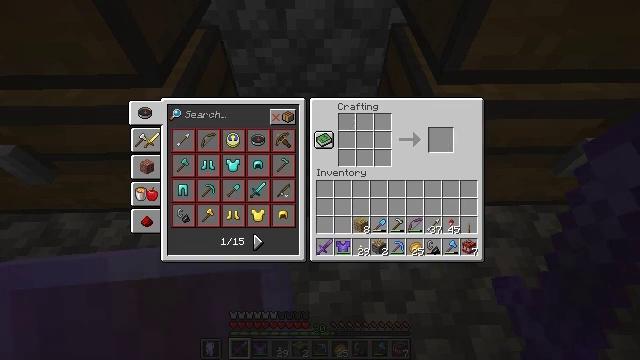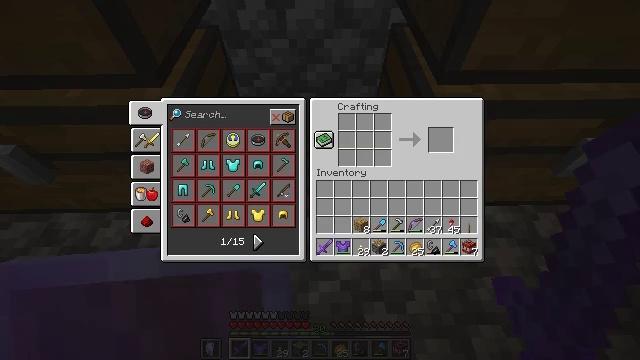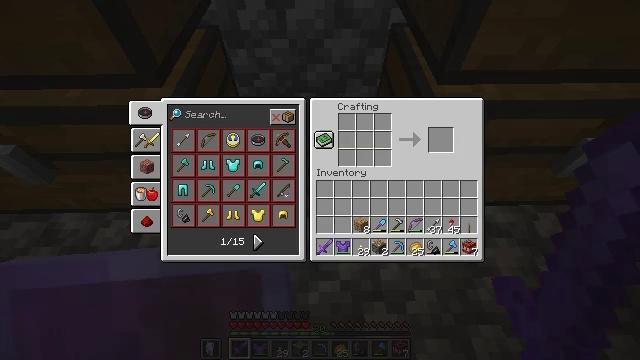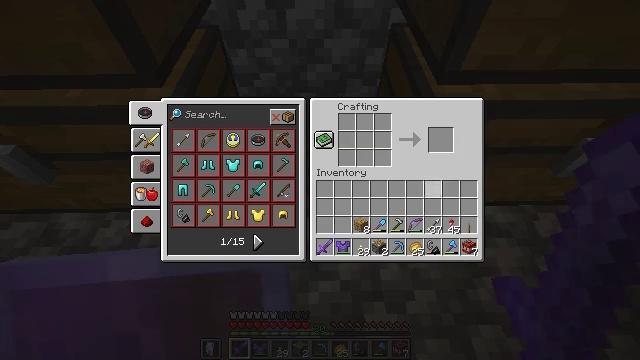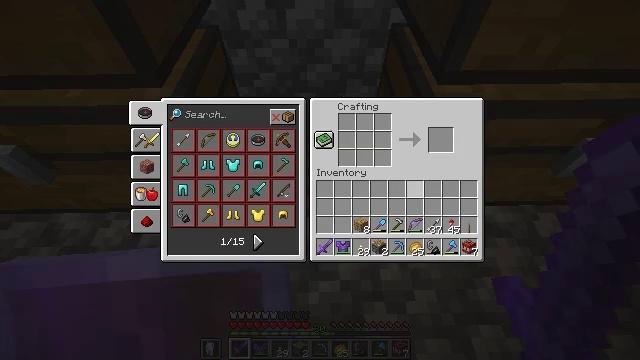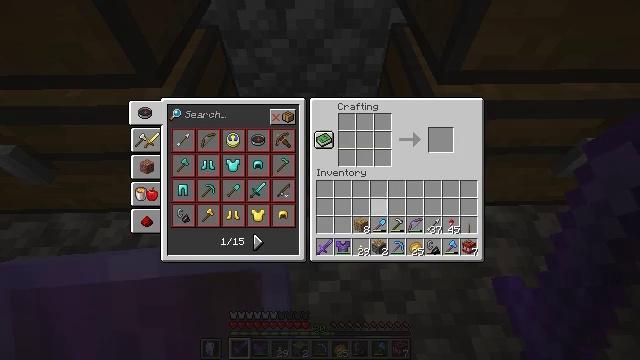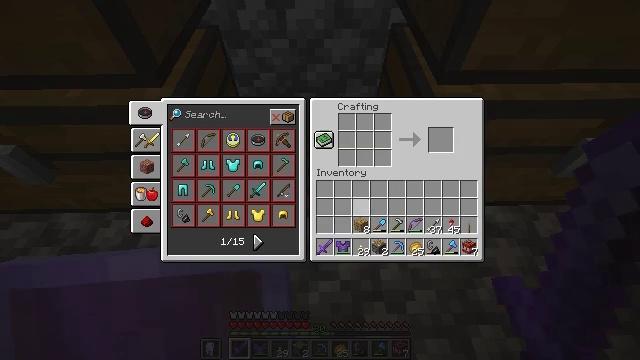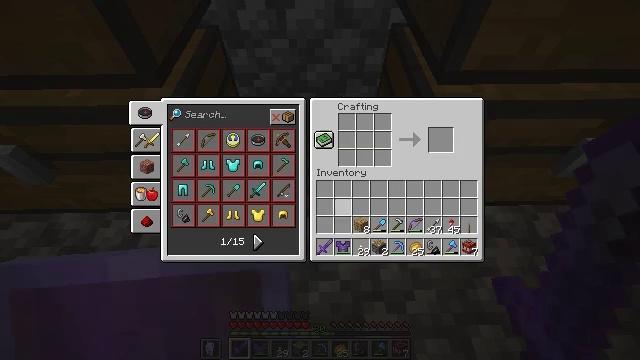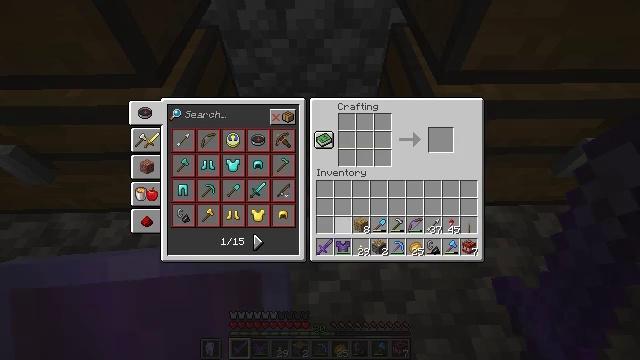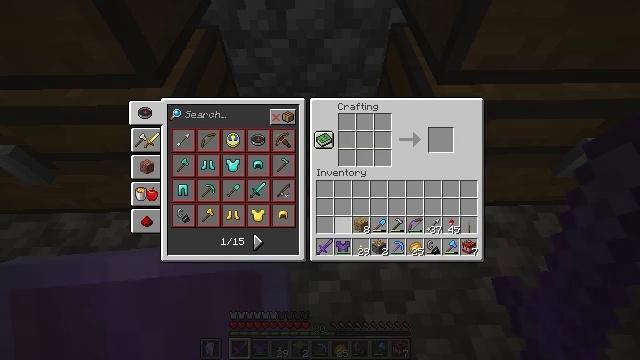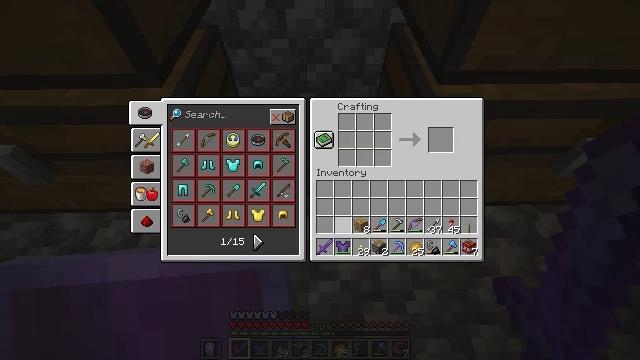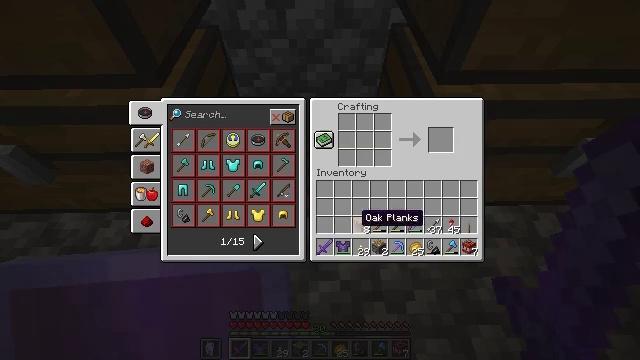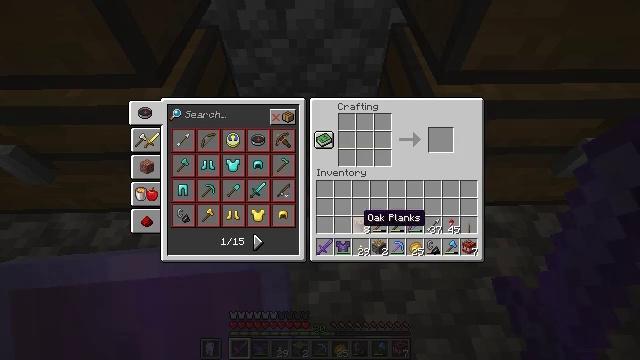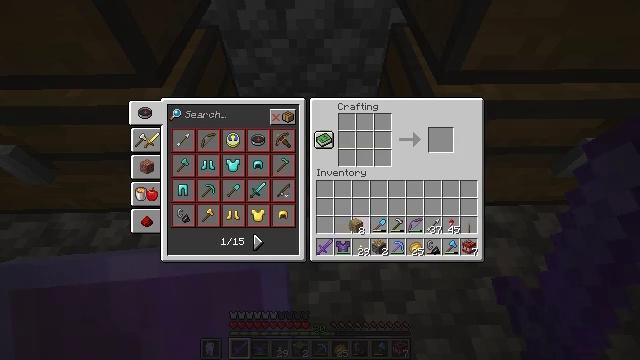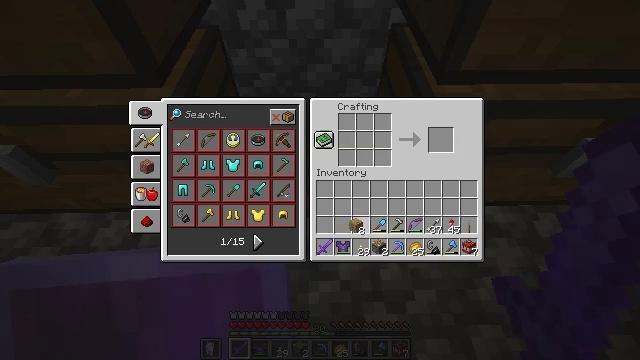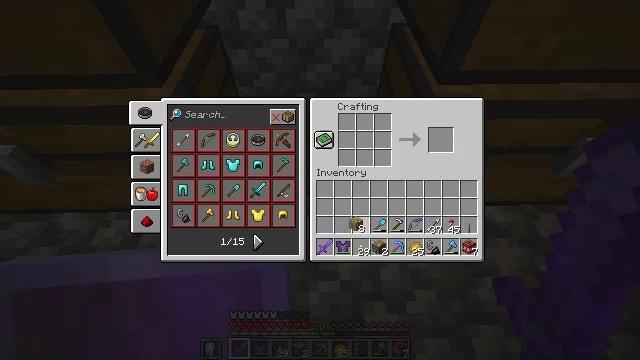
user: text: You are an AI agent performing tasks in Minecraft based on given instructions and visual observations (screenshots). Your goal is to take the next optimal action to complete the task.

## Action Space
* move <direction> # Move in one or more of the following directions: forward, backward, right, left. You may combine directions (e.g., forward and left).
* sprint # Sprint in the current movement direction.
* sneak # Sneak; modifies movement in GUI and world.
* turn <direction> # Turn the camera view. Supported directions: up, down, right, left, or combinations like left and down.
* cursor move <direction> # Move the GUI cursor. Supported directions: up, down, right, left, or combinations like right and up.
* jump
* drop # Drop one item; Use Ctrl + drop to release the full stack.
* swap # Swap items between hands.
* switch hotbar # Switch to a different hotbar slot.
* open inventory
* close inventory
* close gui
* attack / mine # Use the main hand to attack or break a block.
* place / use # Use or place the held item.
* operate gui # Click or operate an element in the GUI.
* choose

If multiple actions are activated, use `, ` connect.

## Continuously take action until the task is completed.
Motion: motion action
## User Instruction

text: Use oak planks to craft an oak trapdoor.
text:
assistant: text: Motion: cursor move down, open gui
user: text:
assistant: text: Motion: no_op
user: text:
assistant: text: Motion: cursor move left and down
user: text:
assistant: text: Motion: cursor move left and down
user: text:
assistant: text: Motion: cursor move left and down
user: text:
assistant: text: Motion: cursor move left and down
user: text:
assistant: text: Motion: no_op
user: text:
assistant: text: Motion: no_op
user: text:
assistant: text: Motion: no_op
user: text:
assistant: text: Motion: no_op
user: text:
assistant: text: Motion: no_op
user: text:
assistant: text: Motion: no_op
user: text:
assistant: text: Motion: operate gui
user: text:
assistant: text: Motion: operate gui
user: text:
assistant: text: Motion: operate gui
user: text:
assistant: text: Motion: cursor move up
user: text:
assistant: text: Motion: cursor move up
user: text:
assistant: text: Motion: cursor move up
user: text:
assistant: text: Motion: cursor move up
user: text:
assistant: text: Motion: no_op
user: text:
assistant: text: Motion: no_op
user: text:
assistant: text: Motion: no_op
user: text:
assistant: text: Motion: no_op
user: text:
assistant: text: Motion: no_op
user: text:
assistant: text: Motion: no_op
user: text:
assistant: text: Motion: choose
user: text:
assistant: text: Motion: choose
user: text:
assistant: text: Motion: cursor move right, choose
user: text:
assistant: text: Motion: cursor move right, choose
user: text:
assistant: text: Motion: choose